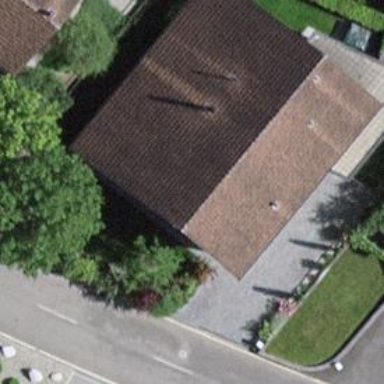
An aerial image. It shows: Detached building.